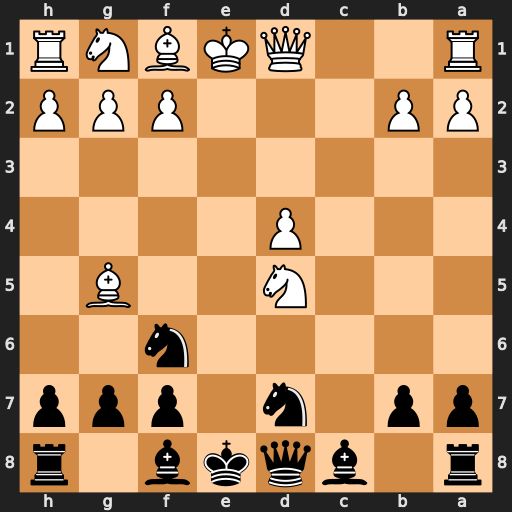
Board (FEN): r1bqkb1r/pp1n1ppp/5n2/3N2B1/3P4/8/PP3PPP/R2QKBNR
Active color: b
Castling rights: KQkq
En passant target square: -
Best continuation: Qa5+ Nc3 Qxg5